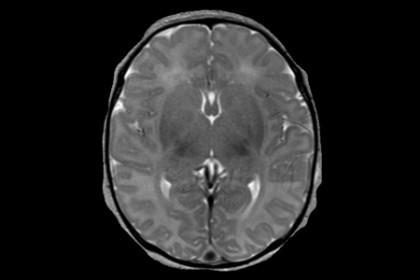
Label: notumor